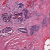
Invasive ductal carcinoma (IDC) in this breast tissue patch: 1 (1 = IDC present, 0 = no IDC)